Question: I have another doubt about Ajax and Jquery I need to append the code I recieve correctly since database , but when I put the code into div #datos the code repeat everytime , I don't need that code was repeat everytime.
'''
setInterval(function() {
$.ajax({
async:true,
type: "GET",
url:"obtenercomentarios",
success:obtener,
timeout:4000
});
}, 1000);
function obtener(response){
$.each(response, function( index, value ) {
$( "#datos" ).append(value.emisor);
$( "#datos" ).append(value.contenido);
});
}
'''
An image is better than 1000 words in this case

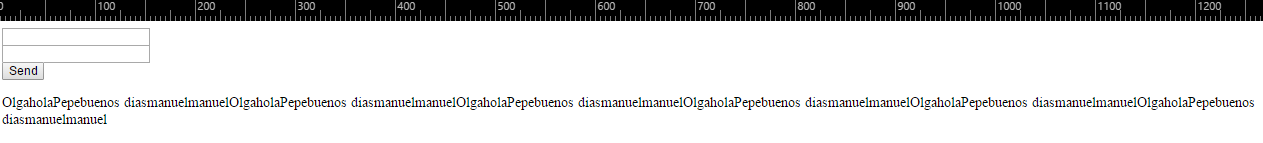
Answer: Solution: Don't use '.append()' use '.html()' instead, or if you want the divs to have some static text before the appended text just use a 'span' inside the divs right after the static text and use '.html()', that case every time the code get executed, the span contents will be replaced with the new contents.
Example:
'''
<div id="datos">
Hi there <span id="mySpan"></span>
</div>
$( "#mySpan" ).html(value.emisor);
'''
Hope that helps.